Question: I have a large set of data where I need to calculate the sum of groups for specific columns in a table. Here is an example of the table:

I need to sum up column H for each date group (column A) such that it will keep display this sum on the last row of the group. In other words, on the first group that we can visibly see here for 3/21/13, we would sum up 38 + 2 + 21 and display 61 to the right of cell H4930. This would be repeated throughout the data so as to display the sum of each group's H column entries at the lowest item in the group as aforenoted.
I am assuming that some VBA will be required here, but I am not sure how to attack this. How would this be done?
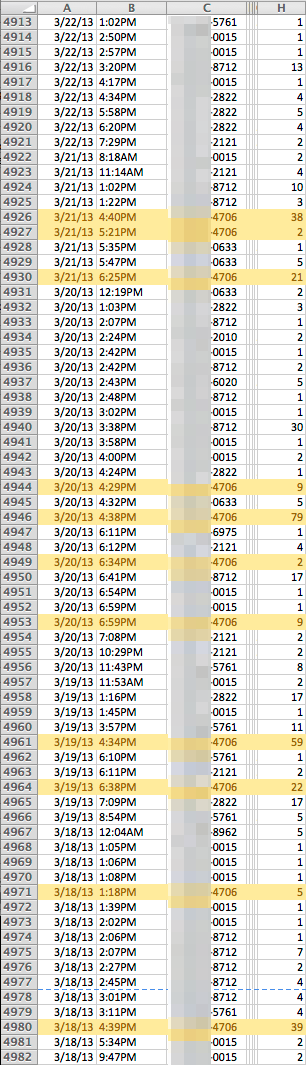
Answer: I added 2 working columns before your Sum column.
Add: '=NOT(ISNA(MATCH(C2,$Q$2:$Q$3,0)))' to column N, where the Q2:Q3 are the numbers you wanted to check. Can be hidden.
Add: '=IF(N2,COUNTIFS(A3:$A$7416,A2,N3:$N$7416,TRUE)=0,"")' to column O. Can be hidden.
Add: '=IF(AND(N2,O2),SUMIFS(H2:$H$2,A2:$A$2,A2,N2:$N$2,TRUE),"")' to column P. This is your sum.
If you don't actually need to display all the data like this then a pivot table would be a lot clearer. You can filter based on numbers and so on easily.
edit: edited to check for specific codes in column C, per comment.
edit2: completely changed per comment. Requiring it to be inline with the last highlighted row is more complex.